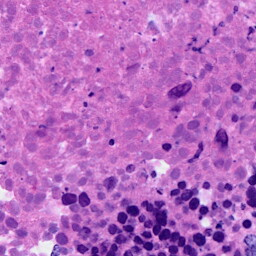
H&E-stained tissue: Ovarian